九年级 · 解析几何
如图, 正五边形 $A B C D E$ 内接于圆 $O$, 过点 $A$ 作圆 $O$ 的切线交对角线 $D B$ 的延长线于点 $F$, 则下列结论不成立的是 $(\quad)$

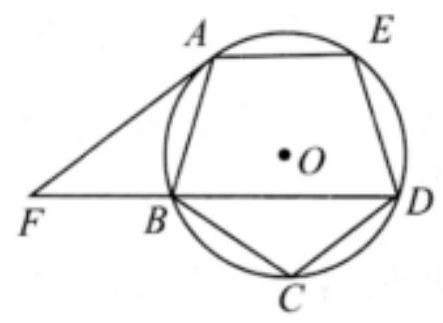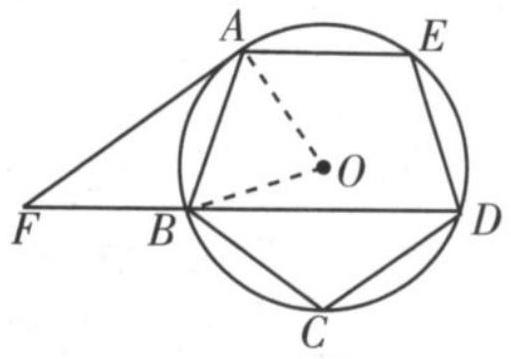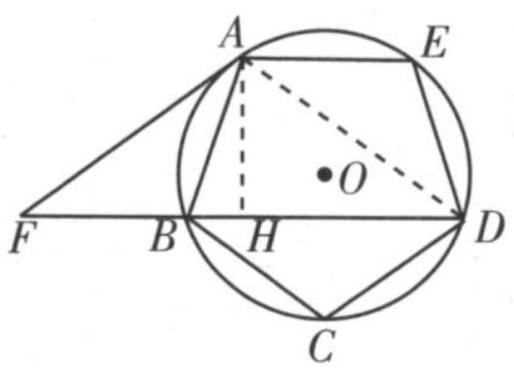
A. $A E / / B F$
B. $A F / / C D$
C. $D F=\sqrt{3} A F$
D. $A B=B F$
答案: C
解析: $\because$ 五边形 $A B C D E$ 是正五边形,

$\therefore \angle B A E=\angle A B C=\angle C=\frac{(5-2) \times 180^{\circ}}{5}=108^{\circ}, B C=C D$,

$\therefore \angle C B D=\angle C D B=\frac{1}{2}\left(180^{\circ}-\angle C\right)=36^{\circ}$,

$\therefore \angle A B D=108^{\circ}-36^{\circ}=72^{\circ}$,

$\therefore \angle E A B+\angle A B D=180^{\circ}$,
$\therefore A E / / B D$ ，即 $A E / / B F$ ，

故 $A$ 成立.

如图 1, 连接 $O A, O B$,

图 1

$\because$ 五边形 $A B C D E$ 是正五边形,

$\therefore \angle A O B=\frac{360^{\circ}}{5}=72^{\circ}$.

$\because O A=O B$,

$\therefore \angle O A B=\angle O B A=\frac{1}{2} \times\left(180^{\circ}-72^{\circ}\right)=54^{\circ}$.

$\because F A$ 切 $\odot O$ 于 $A$,

$\therefore \angle O A F=90^{\circ}$,

$\therefore \angle F A B=90^{\circ}-54^{\circ}=36^{\circ}$.

$\because \angle A B D=72^{\circ}$,

$\therefore \angle F=72^{\circ}-36^{\circ}=36^{\circ}$,

$\therefore \angle F=\angle F A B$,

$\therefore A B=B F$,

故 $D$ 选项成立.

$\because \angle F=\angle C D B=36^{\circ}$,

$\therefore A F / / C D$,

故 $B$ 选项成立;

如图 2, 连接 $A D$, 过点 $A$ 作 $A H \perp D F$ 于点 $H$,

图2

则 $\angle A H F=\angle A H D=90^{\circ}$,

$\because \angle E D C=108^{\circ}, \angle C D B=\angle E D A=36^{\circ}$,

$\therefore \angle A D F=108^{\circ}-36^{\circ}-36^{\circ}=36^{\circ}$,

$\therefore \angle A D F=\angle F$,

$\therefore A D=A F$,

$\therefore F H=D H$.

当 $\angle F=30^{\circ}$ 时, $A F=2 A H$,

$\therefore F H=D H=\sqrt{3} A H$, 此时 $D F=\sqrt{3} A F$.

$\because \angle F=36^{\circ}$,

$\therefore D F \neq \sqrt{3} A F$, 故 $C$ 选项不成立.

故选 $C$.